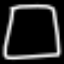
Label: square